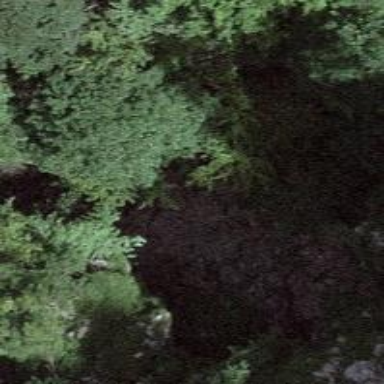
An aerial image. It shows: Natural cliff.